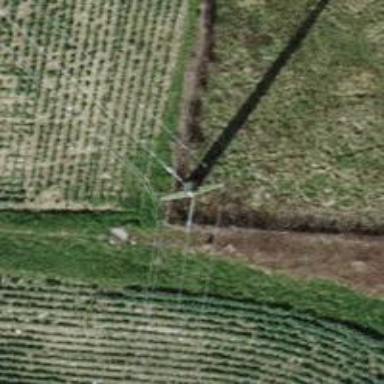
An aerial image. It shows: Three cables of power line.